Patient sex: M
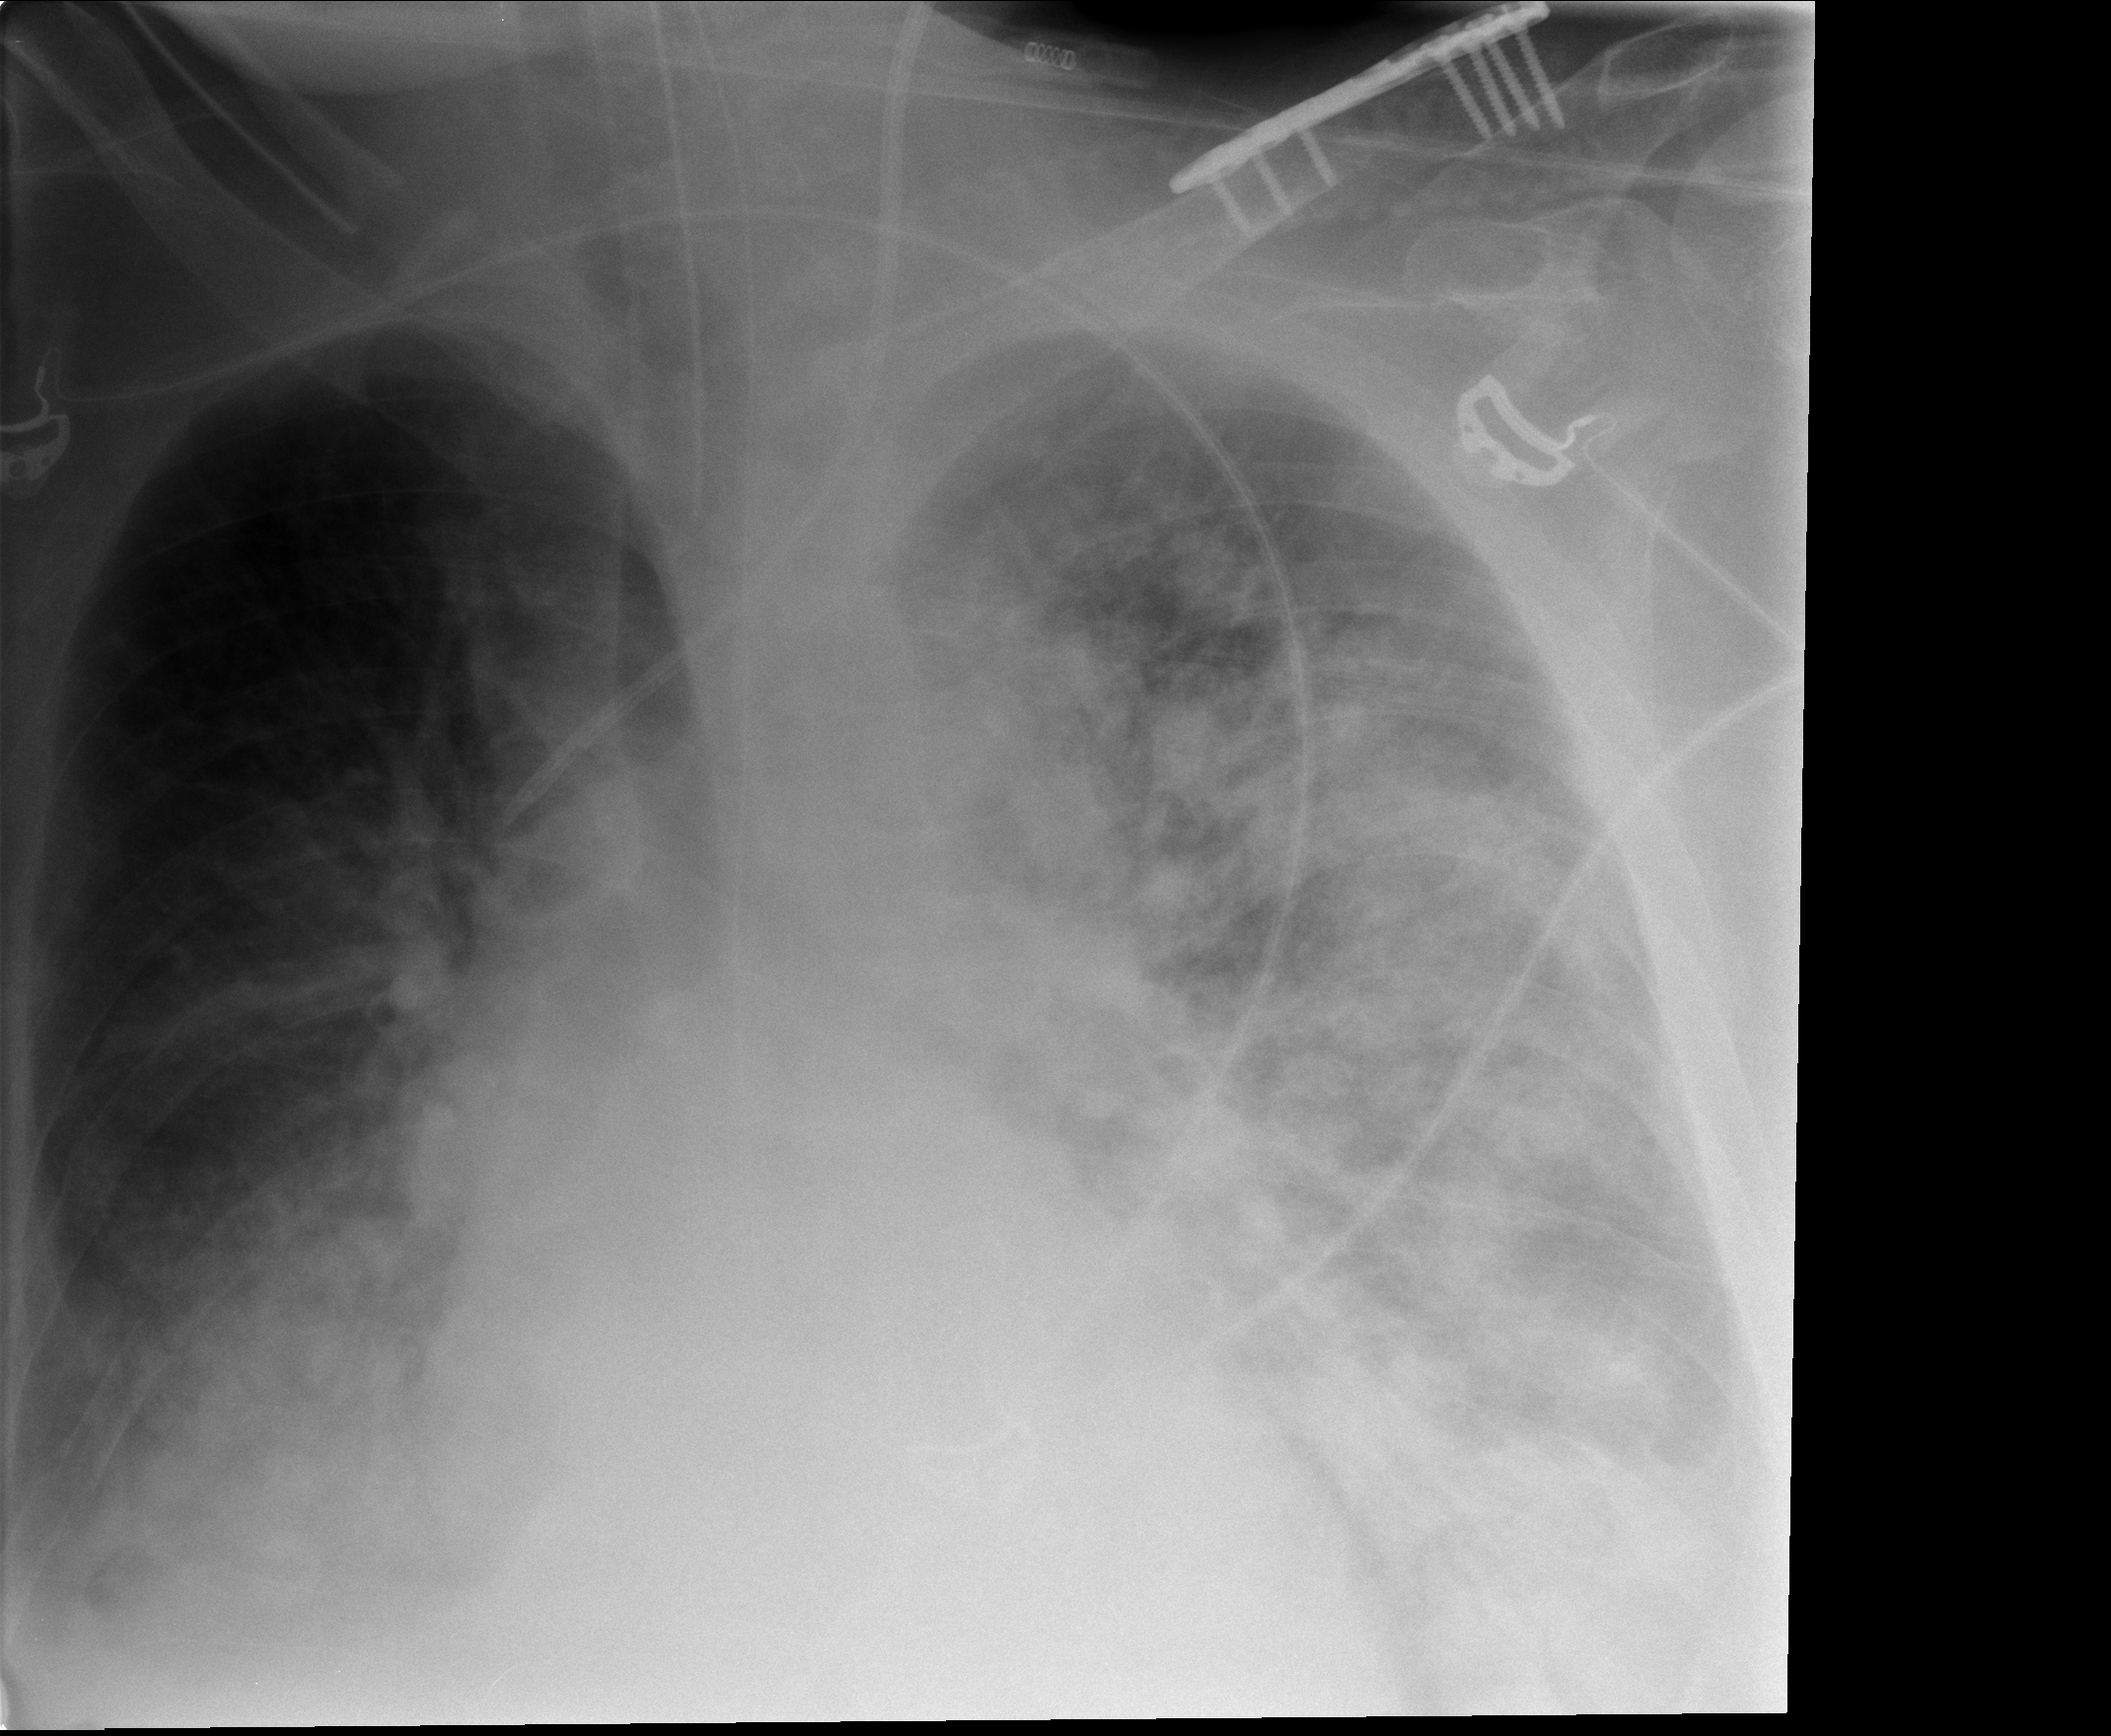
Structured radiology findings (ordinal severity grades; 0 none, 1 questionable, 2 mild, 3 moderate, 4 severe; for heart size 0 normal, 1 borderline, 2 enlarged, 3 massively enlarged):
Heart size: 0
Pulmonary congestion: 2
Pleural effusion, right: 3
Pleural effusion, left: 3
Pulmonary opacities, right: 3
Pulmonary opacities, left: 4
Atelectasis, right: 2
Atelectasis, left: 2